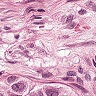
Metastatic tissue present: yes